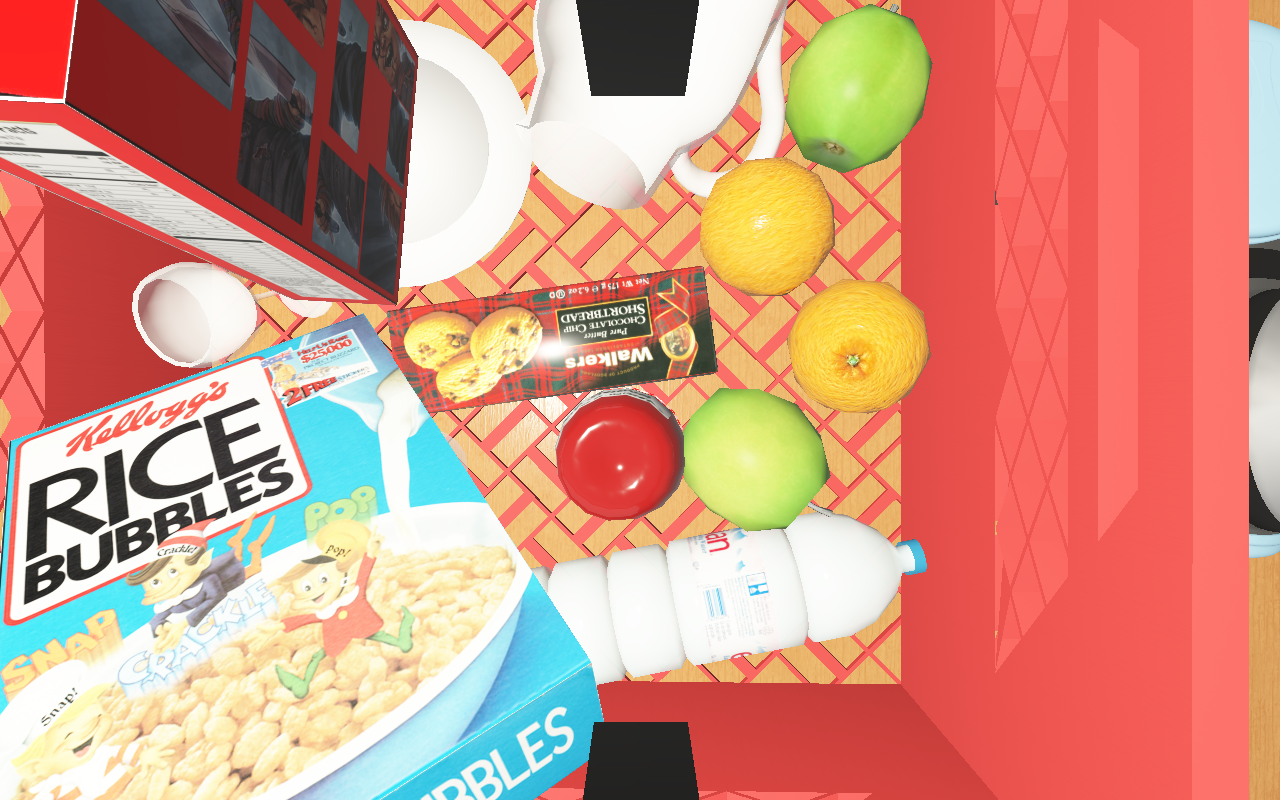
Objects in the scene:
carafe
apple
apple
orange
orange
jam jar
cereal box
cereal box
biscuit box